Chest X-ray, PA view. Patient: 71 years old, sex M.
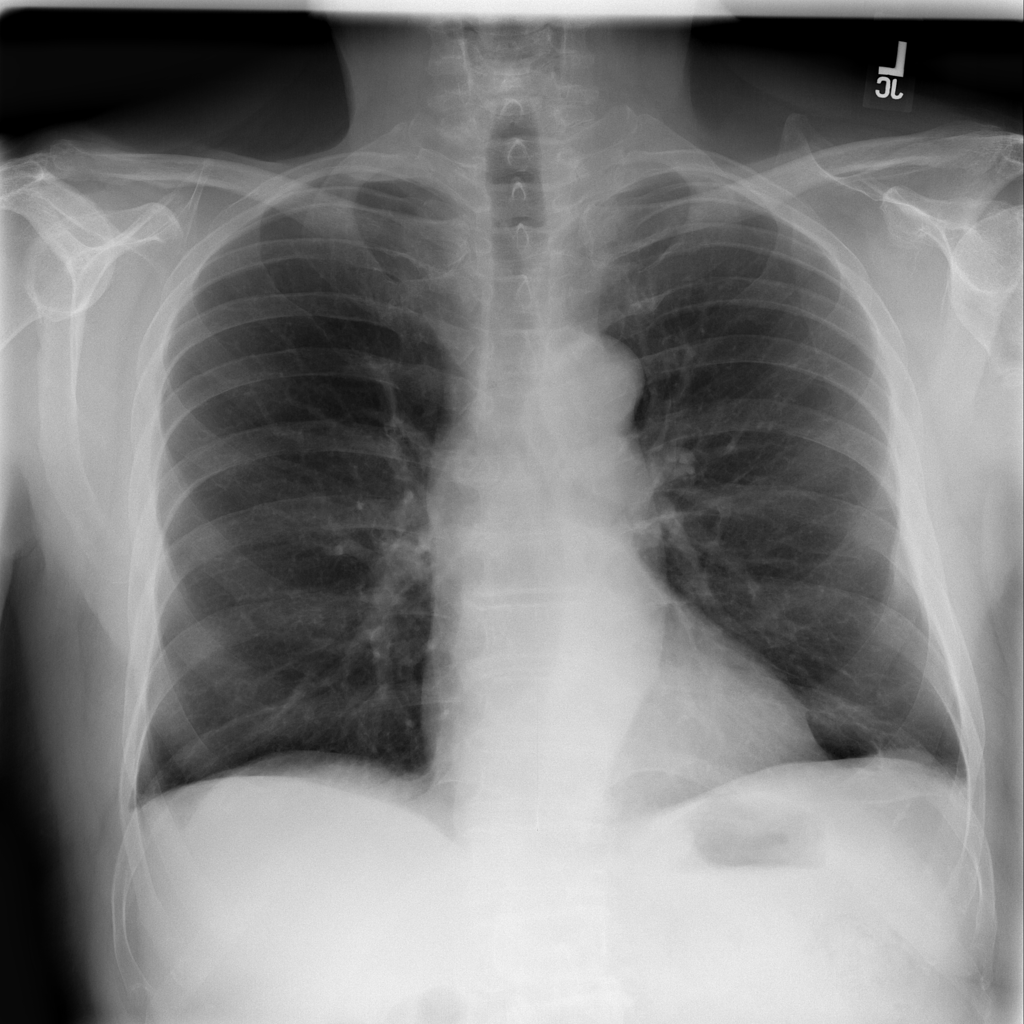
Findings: No Finding